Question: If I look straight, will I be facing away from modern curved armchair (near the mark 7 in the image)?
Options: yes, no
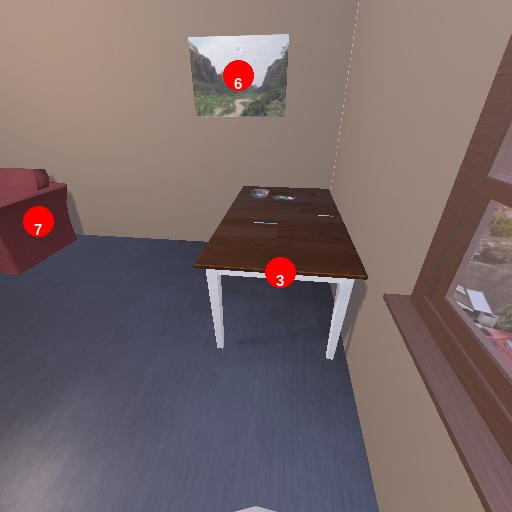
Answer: yes